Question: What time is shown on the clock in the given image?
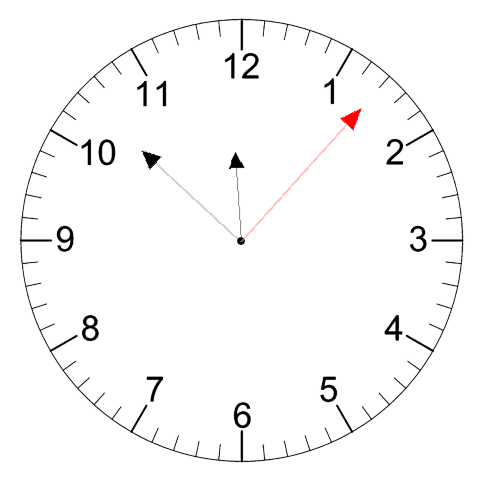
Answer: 11:52:07